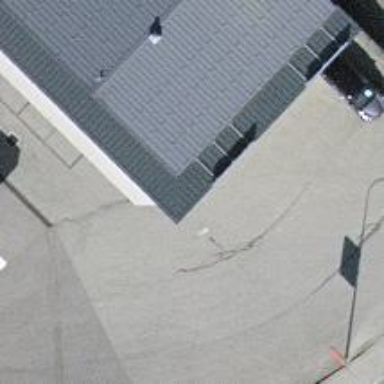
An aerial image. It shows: Fuel station.